Field crop: maize
Growth stage: 1
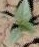
Species: datura